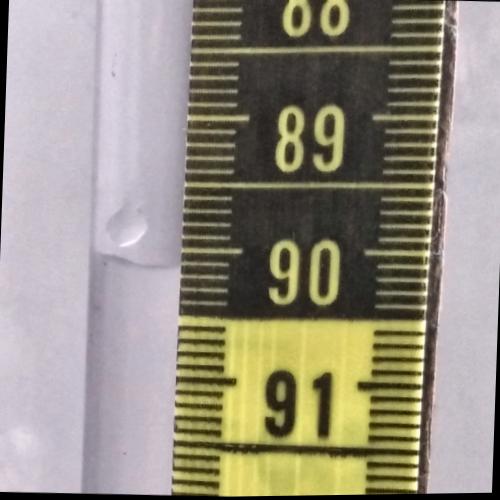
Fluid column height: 90.1 cm